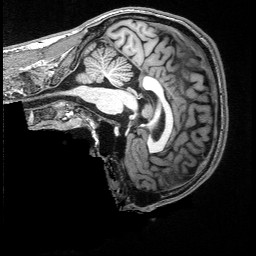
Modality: T1w
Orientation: sagittal
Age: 26
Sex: male
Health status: ill
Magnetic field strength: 3 T
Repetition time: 2.53 s
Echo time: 0.00331 s